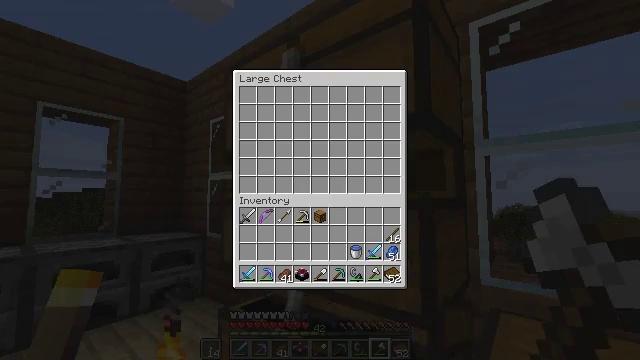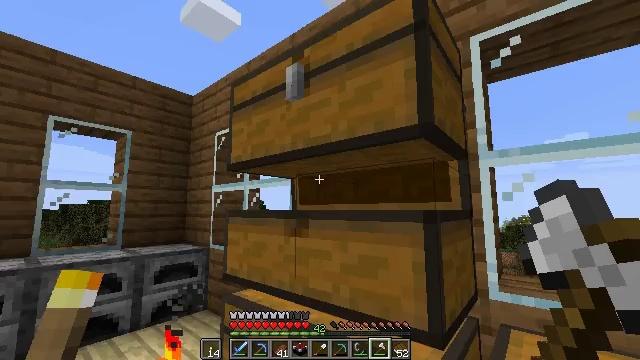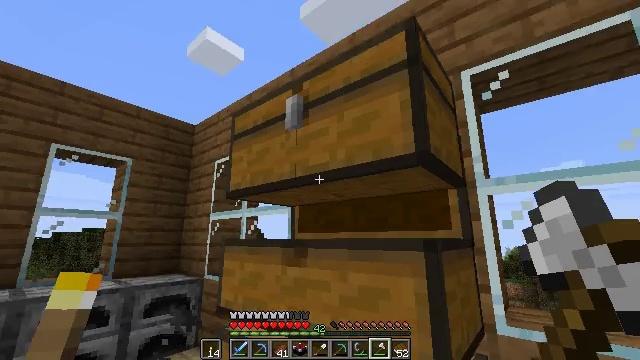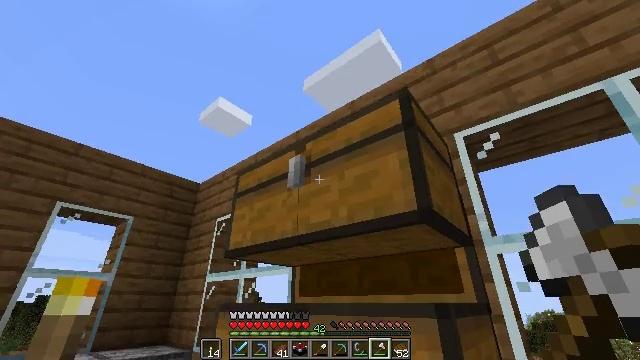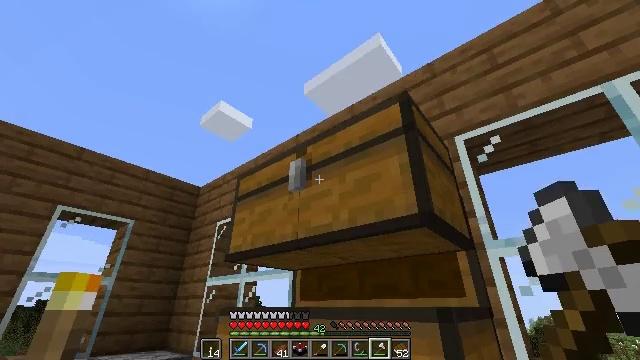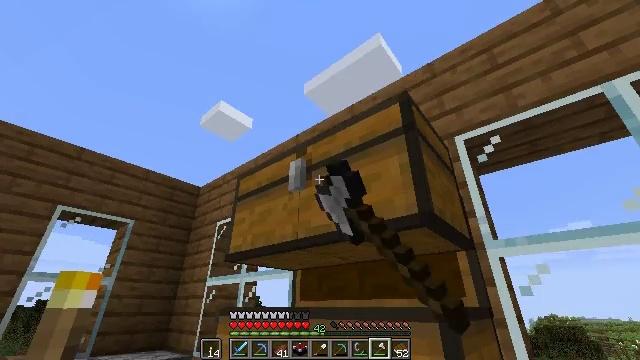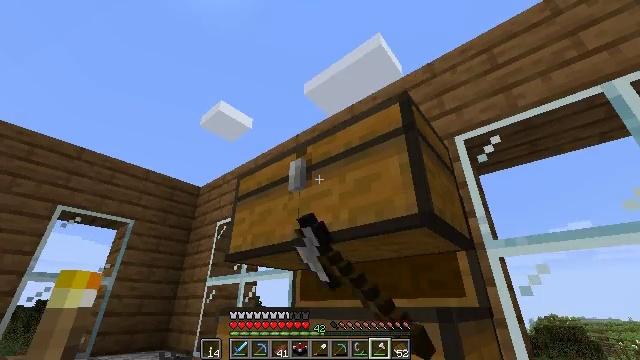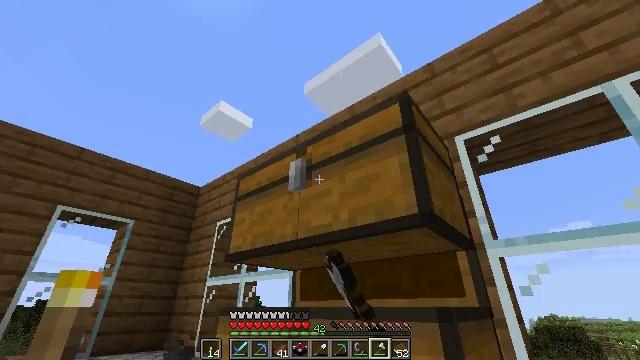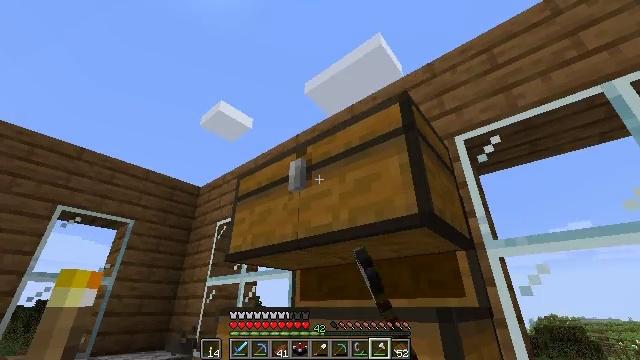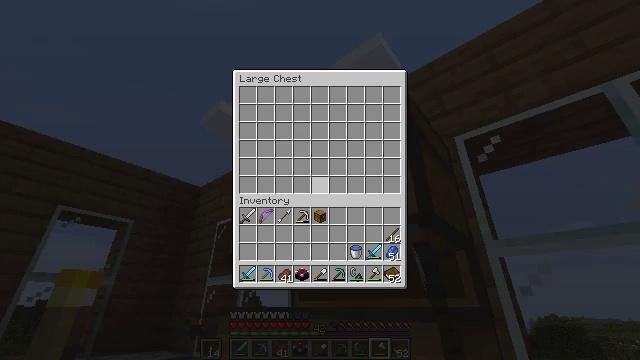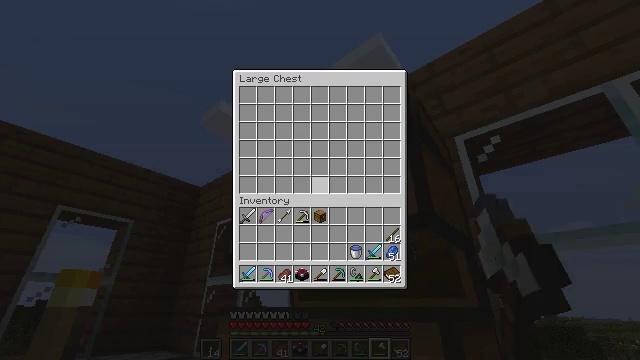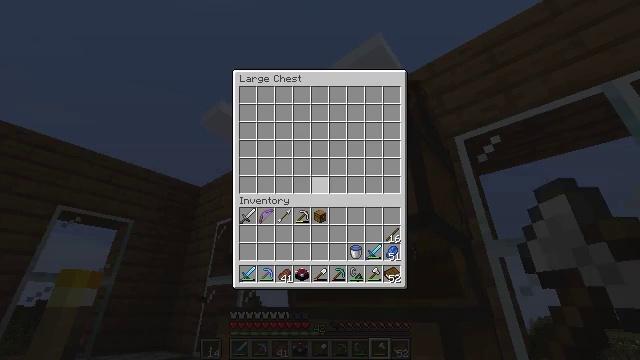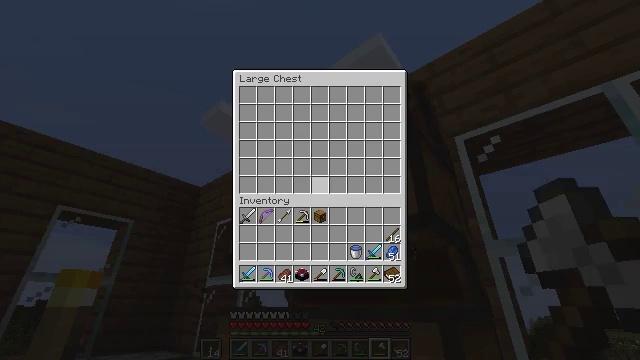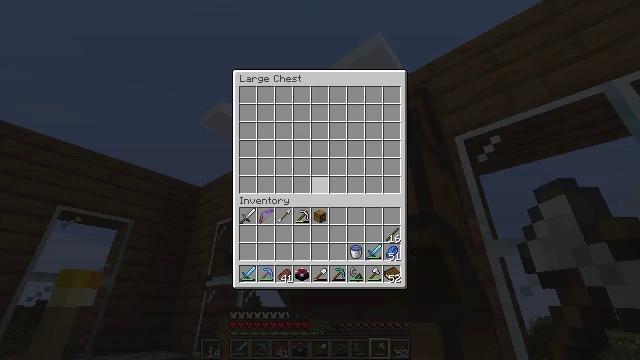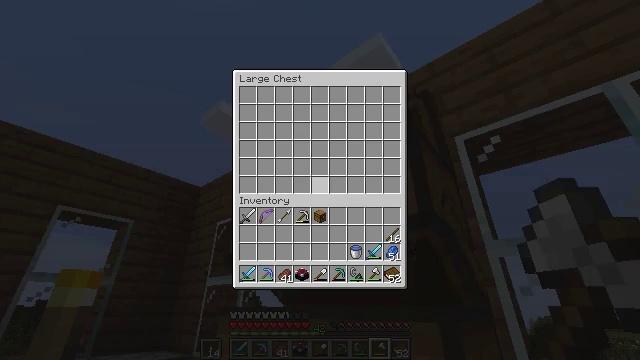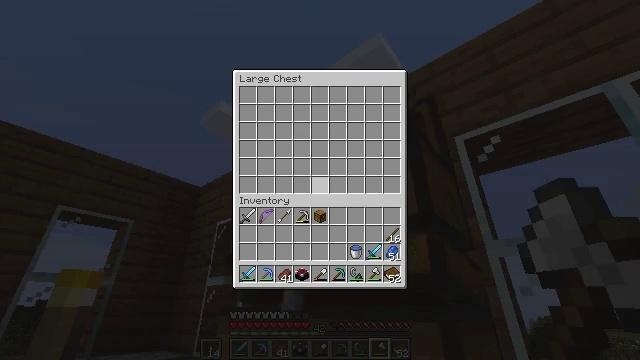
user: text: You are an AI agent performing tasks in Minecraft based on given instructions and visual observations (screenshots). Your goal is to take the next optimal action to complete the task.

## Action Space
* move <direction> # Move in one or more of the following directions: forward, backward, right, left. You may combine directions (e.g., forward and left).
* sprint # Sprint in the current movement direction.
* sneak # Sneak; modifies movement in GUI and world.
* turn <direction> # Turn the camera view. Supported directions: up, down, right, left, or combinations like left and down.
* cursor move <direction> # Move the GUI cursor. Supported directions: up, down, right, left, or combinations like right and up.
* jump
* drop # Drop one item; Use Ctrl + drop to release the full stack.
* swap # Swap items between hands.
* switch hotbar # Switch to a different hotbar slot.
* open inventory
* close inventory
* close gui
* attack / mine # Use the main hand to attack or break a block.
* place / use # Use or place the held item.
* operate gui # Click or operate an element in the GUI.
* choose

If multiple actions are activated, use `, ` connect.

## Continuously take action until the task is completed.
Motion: motion action
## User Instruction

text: Use the crafting grid to make birch planks from birch logs.
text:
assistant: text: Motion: turn up
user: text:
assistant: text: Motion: turn up
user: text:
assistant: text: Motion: turn up
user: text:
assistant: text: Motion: use / place
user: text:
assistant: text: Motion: use / place
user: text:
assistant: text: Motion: use / place
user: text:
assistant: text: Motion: no_op
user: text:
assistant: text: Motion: no_op
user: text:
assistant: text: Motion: no_op
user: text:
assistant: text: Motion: no_op
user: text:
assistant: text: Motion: no_op
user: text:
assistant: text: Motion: no_op
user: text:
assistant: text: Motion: no_op
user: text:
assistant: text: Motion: no_op
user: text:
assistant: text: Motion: no_op
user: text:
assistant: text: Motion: no_op
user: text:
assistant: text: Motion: turn left and down
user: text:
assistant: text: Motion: turn left and down
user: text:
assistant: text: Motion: turn left and down
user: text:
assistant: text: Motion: turn left and down
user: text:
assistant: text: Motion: turn right and down
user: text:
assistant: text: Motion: turn right and down
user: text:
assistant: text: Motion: turn left and down
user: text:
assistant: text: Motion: turn left and down
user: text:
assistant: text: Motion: turn left and down
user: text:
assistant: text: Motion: turn left and up
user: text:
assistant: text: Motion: turn left, use / place
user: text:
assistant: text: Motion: use / place
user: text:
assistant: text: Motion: use / place
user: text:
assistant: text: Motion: use / place